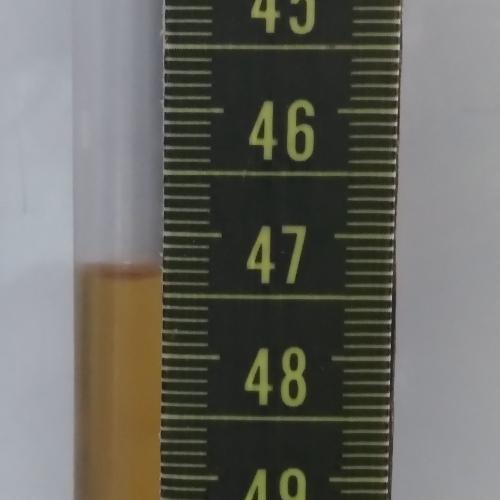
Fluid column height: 47.3 cm